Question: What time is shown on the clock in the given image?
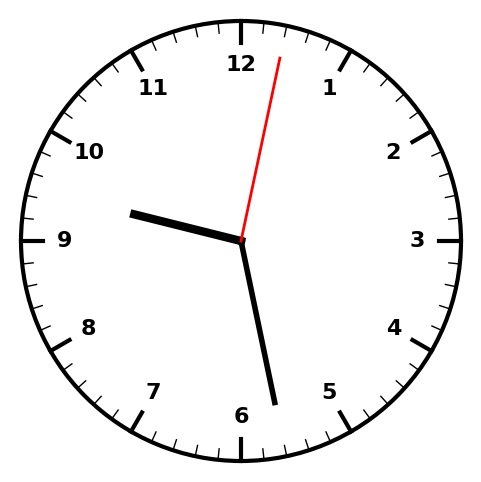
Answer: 09:28:02